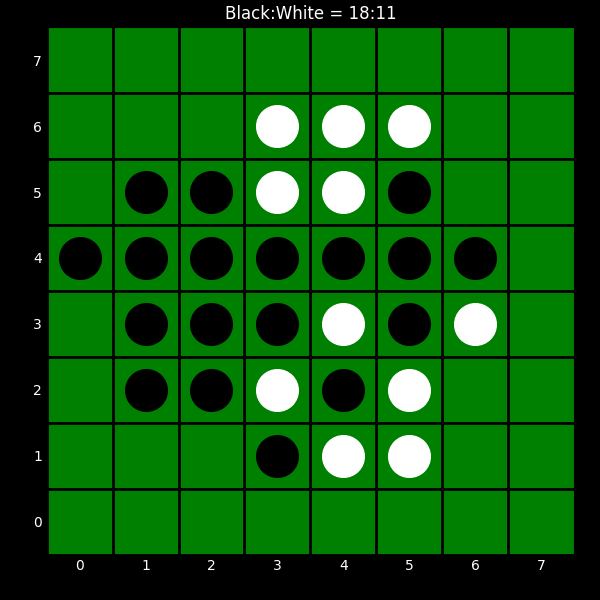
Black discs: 18
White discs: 11